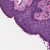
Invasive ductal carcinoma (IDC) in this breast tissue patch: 0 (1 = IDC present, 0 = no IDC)